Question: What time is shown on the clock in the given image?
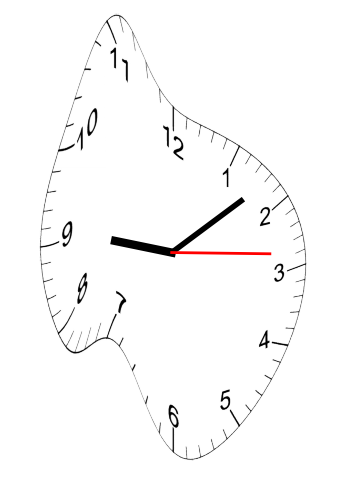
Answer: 09:08:14